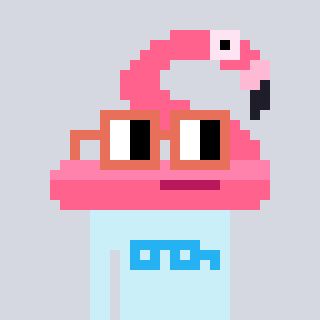
a pixel art character with square orange glasses, a flamingo-shaped head and a cold-colored body on a cool background